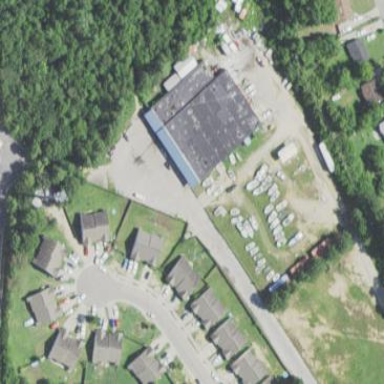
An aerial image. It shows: Commercial building.